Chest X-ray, PA view. Patient: 30 years old, sex F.
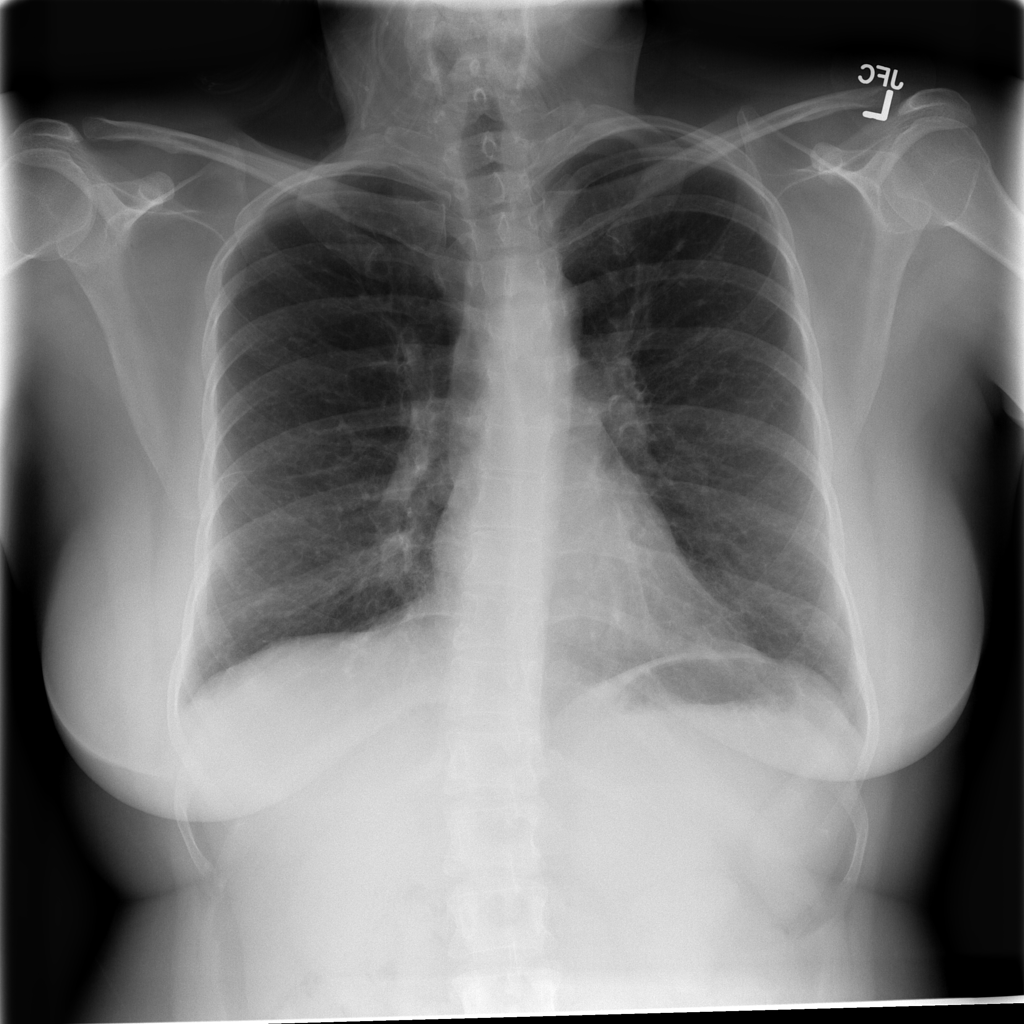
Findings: No Finding